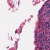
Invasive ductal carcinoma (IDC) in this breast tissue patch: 0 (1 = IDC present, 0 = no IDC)